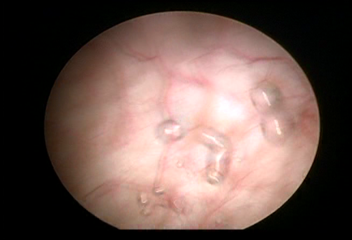
Modality: WLC
Class: Normal mucosa
Bladder cancer association: No